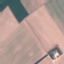
Land use / land cover class: AnnualCrop